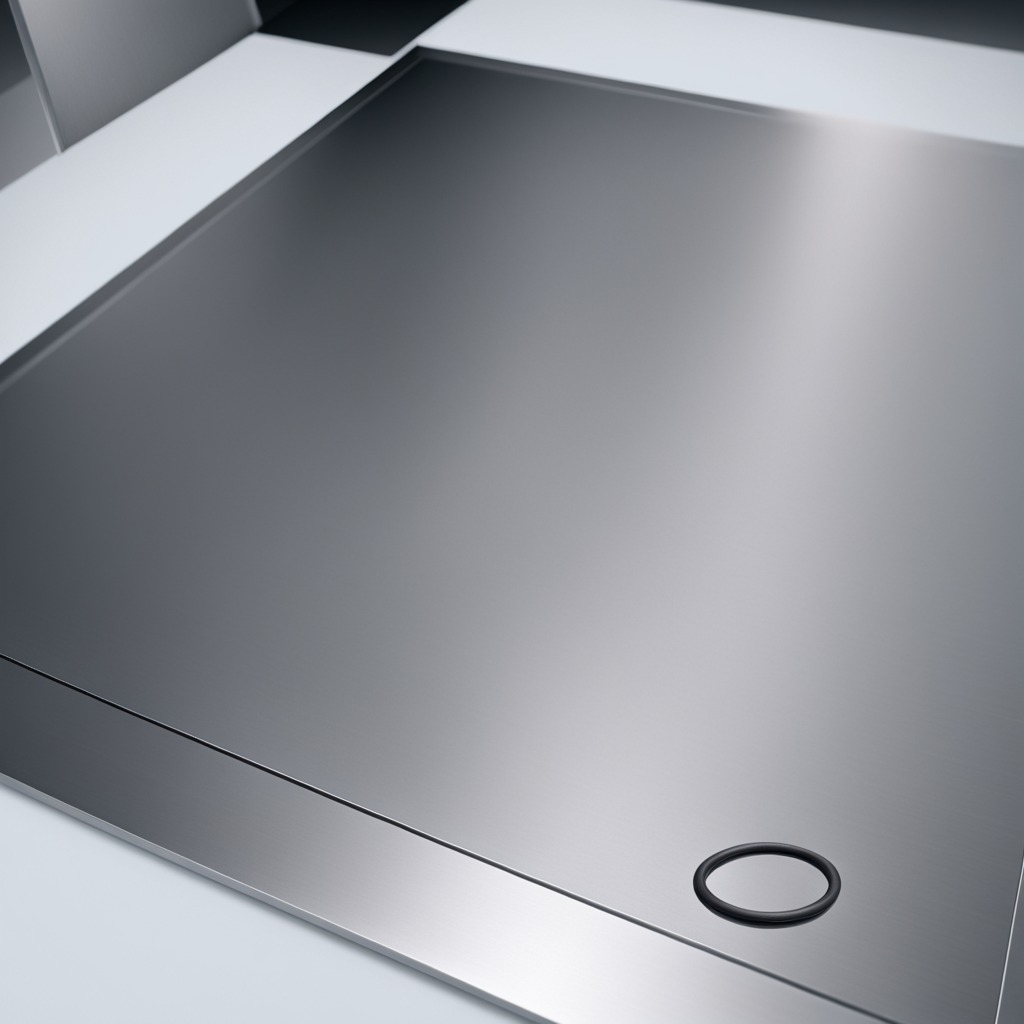
A rubber O-ring is lying on a stainless steel table in a high-end prototyping lab.